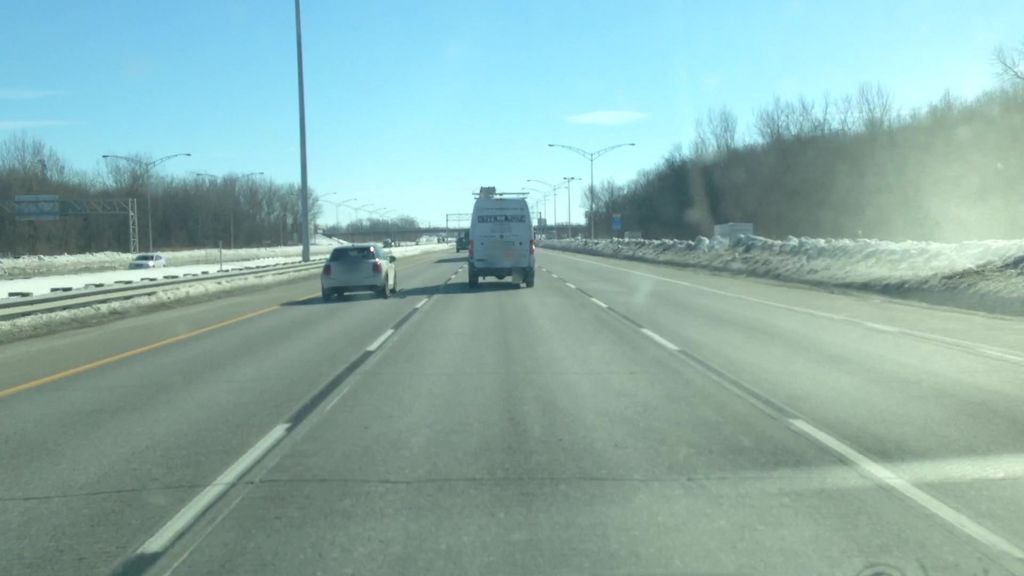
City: montreal